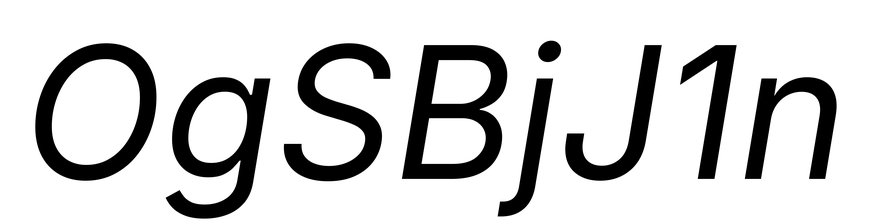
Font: Inter-Italic_Italic